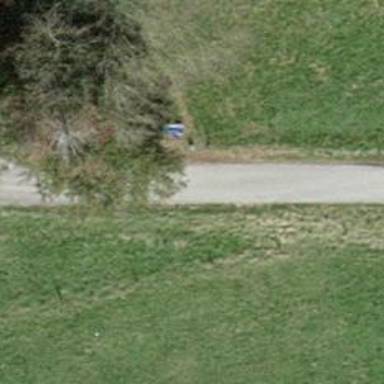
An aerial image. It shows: Brown bench in the vicinity.